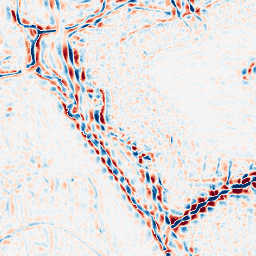
Category: wavelet
Decomposition family: wavelet_biorthogonal
Decomposition parameters: wavelet: bior4.4
level: 3
Upsampling method: bspline
Upsampling parameters: scale: 4
Upsampling scale: 4